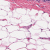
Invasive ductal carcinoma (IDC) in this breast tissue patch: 0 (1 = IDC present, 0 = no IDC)